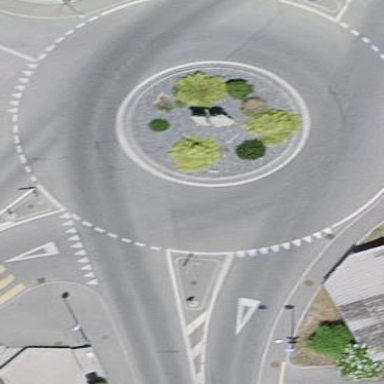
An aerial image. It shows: Tertiary road made of asphalt leading to roundabout junction.